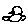
Label: bird